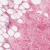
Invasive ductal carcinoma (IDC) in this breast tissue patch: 0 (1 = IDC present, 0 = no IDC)